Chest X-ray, PA view. Patient: 43 years old, sex M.
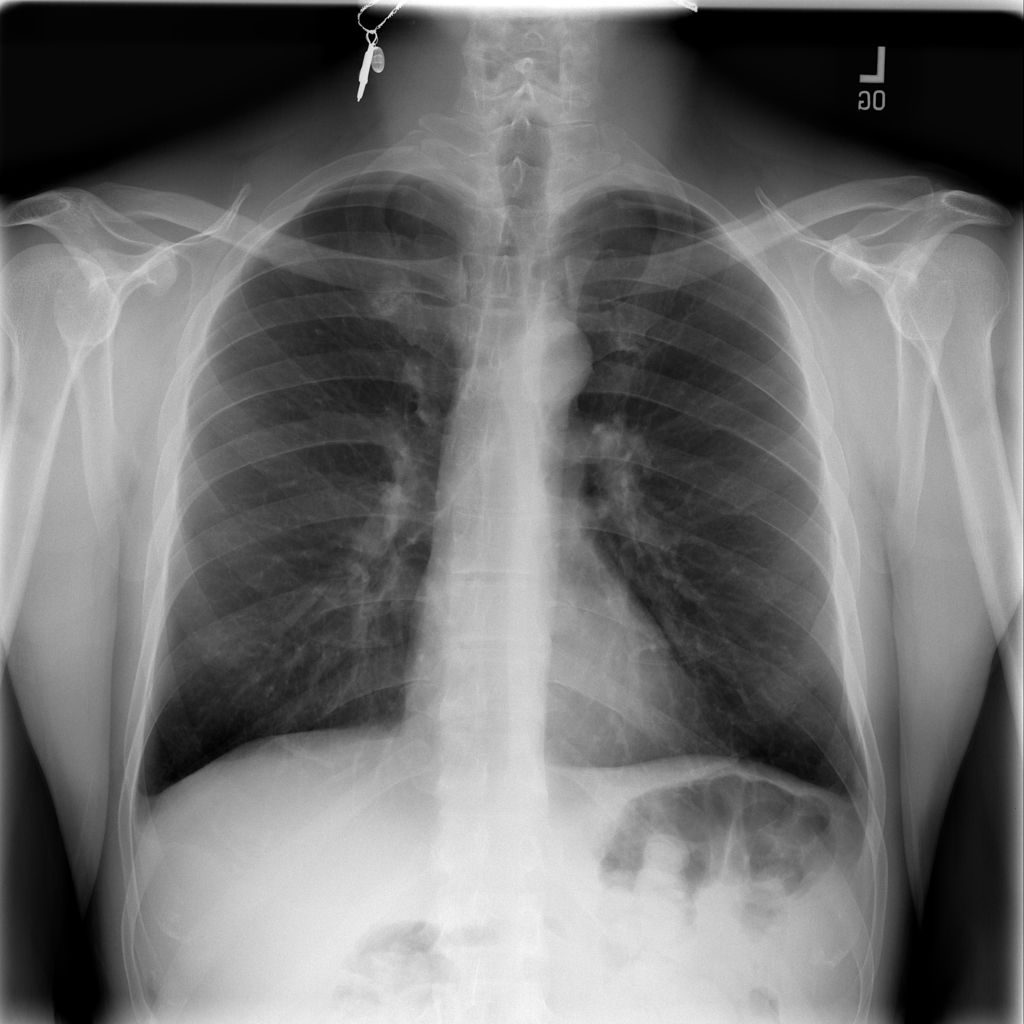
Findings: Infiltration